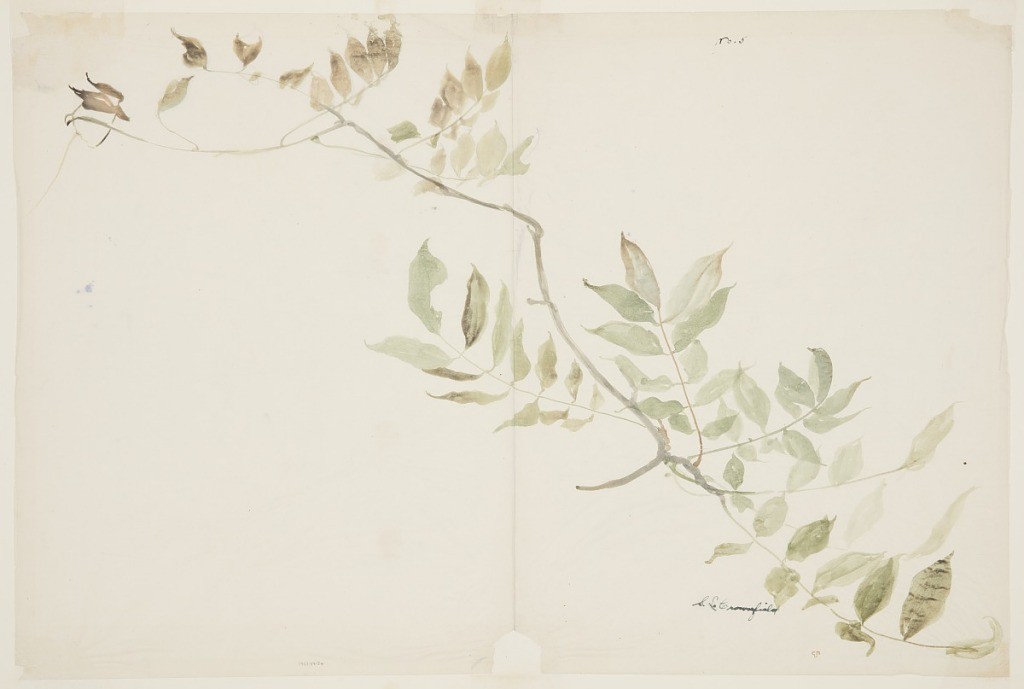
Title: Study of Wisteria Foliage
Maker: Sophia L. Crownfield, American, 1862–1929
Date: early 20th century
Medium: Brush and watercolor on white tissue paper
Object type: Drawing
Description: Horizontal sheet depicting a single branch of wisteria drawn diagonally across the sheet.